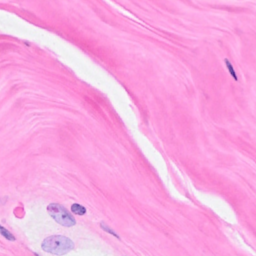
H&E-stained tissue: Breast